Question: I have a paragraph with an image aligned to the left and a description to the right. The image is higher than the text. Here is an example:

Now, how can I make sure that the next paragraph starts below the image? Is it possible without putting several '<br>' before the next paragraph?
I tried putting an image inside '<p>' tags, '<div>' tags. This should be pretty straightforward, but I can't figure it out.
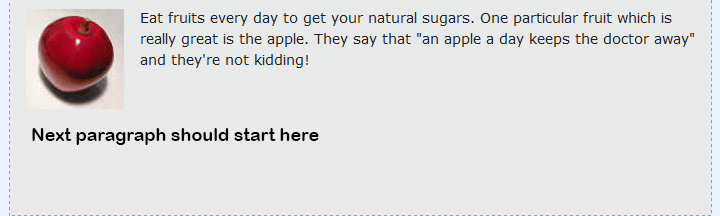
Answer: To achieve the result you want to use, you need to use 'float:left' on image. This makes image just float on the left side while all the text flowing next to it. When you want next element to not flow around the image you need to clear the float. There are many ways clear the float but the simplest is just 'clear:both'. Here's <URL> that describes this in more details.
Here's sample HTML code. You can play around with it at <URL>.
'''
<html>
<body>
<div>
<img style="float:left" src="http://upload.wikimedia.org/wikipedia/commons/d/de/POL_apple.jpg" width=100px height=100px/>
Jar jar bins loves lits of apples! Jar jar bins loves lits of apples! Jar jar bins loves lits of apples! Jar jar bins loves lits of apples!
</div>
<div style="clear:both"/>
<p>
<strong>Next Paragraph is here</strong>
</p>
</body>
</html>
'''